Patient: sex F, age 56
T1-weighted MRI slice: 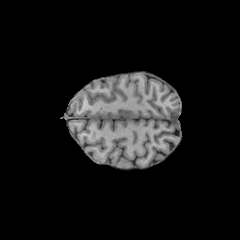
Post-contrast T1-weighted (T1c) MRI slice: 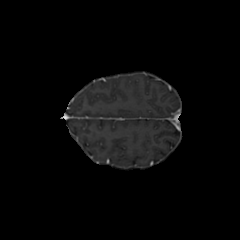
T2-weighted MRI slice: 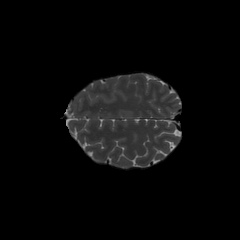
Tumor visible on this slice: no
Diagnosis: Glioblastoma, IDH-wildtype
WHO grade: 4